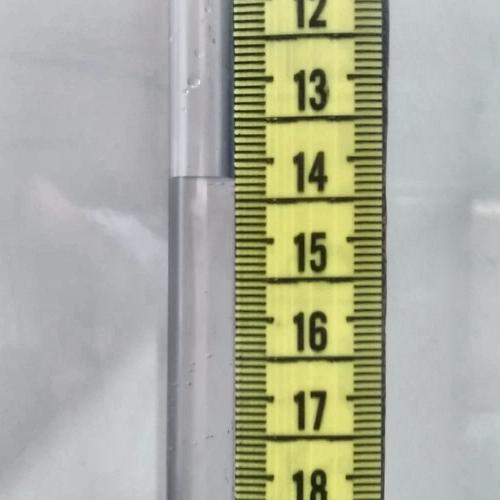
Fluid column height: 14.2 cm